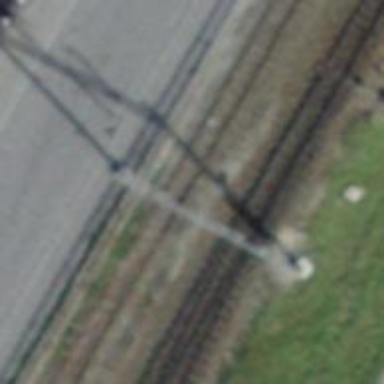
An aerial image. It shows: Power pole.